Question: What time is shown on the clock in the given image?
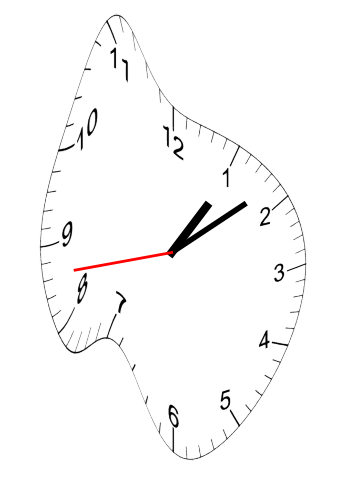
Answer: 01:08:43